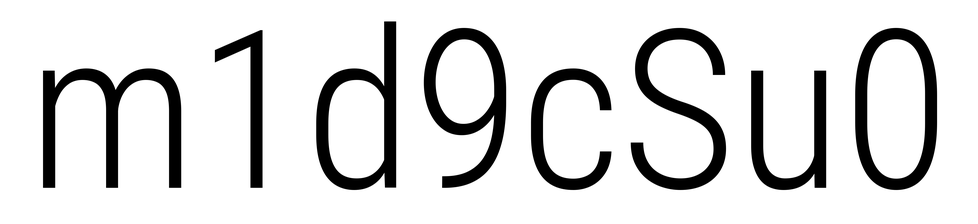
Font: Roboto_Condensed_Light